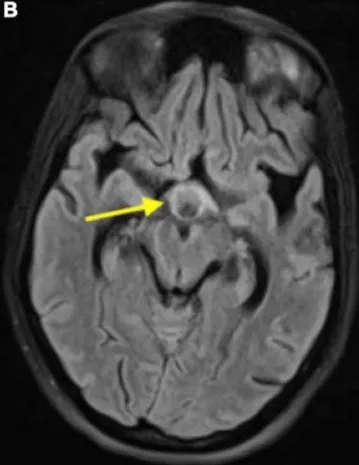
Bulky pituitary infundibulum.
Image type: radiology (mri)